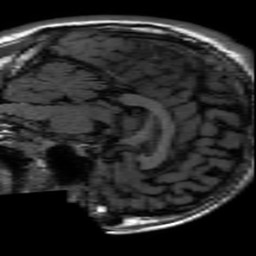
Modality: inplaneT1
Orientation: sagittal
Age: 18
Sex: male
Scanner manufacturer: ge
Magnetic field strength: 3 T
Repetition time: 2.297 s
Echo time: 0.02273 s